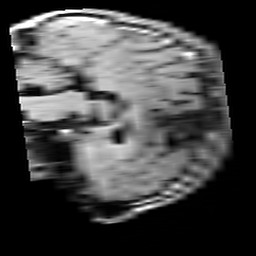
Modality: T1w
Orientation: sagittal
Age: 27
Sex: male
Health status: healthy
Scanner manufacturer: siemens
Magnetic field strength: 3 T
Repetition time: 4.1 s
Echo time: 0.0085 s